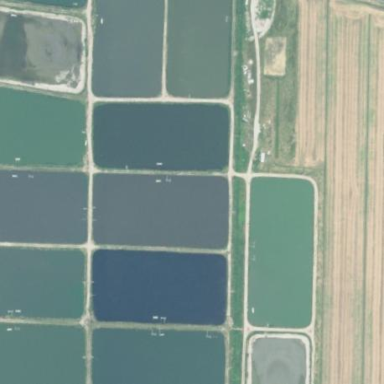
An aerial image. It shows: Area dedicated to aquaculture.